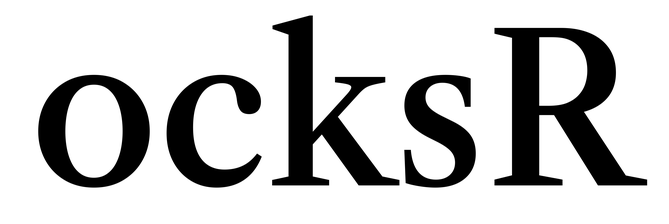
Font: LibreCaslonText_Medium